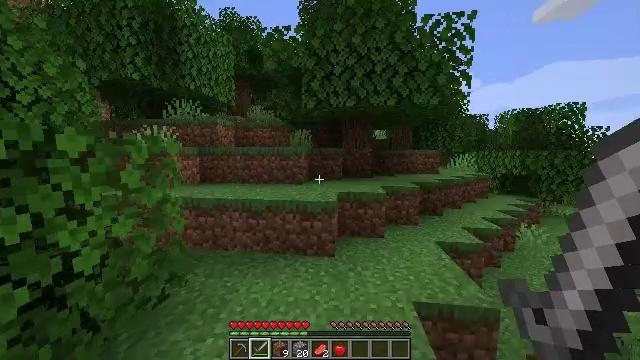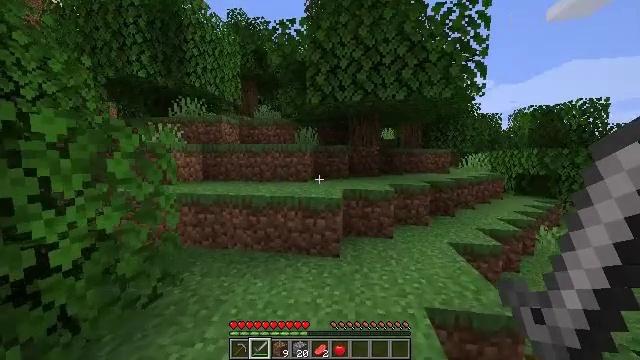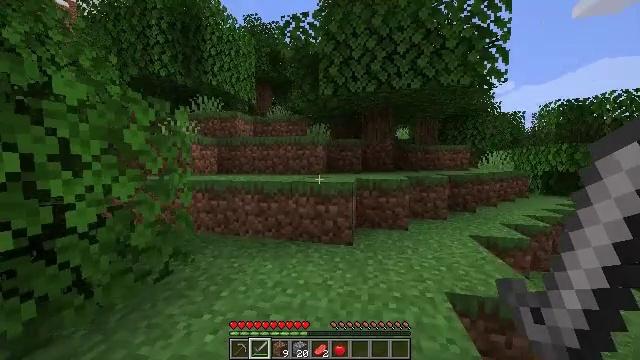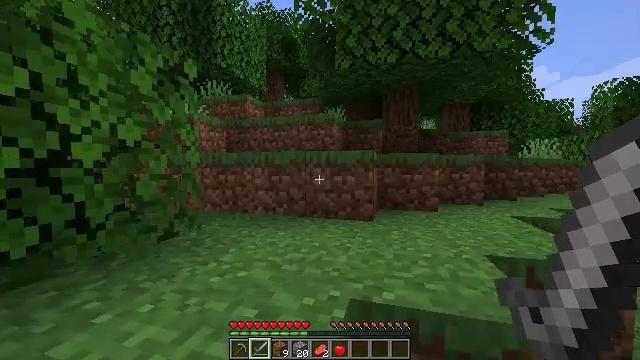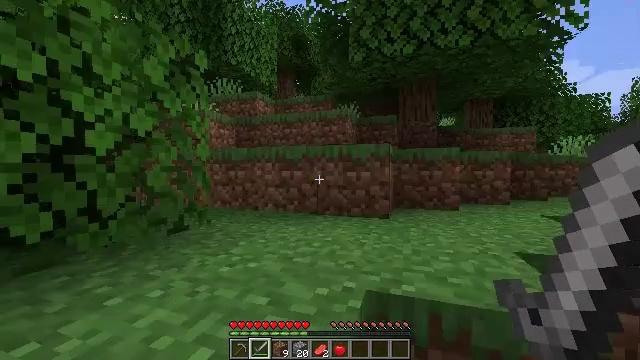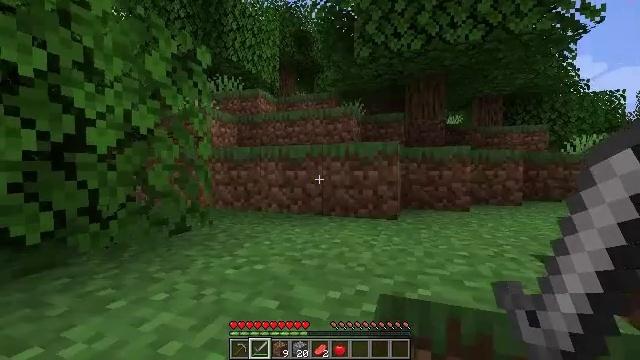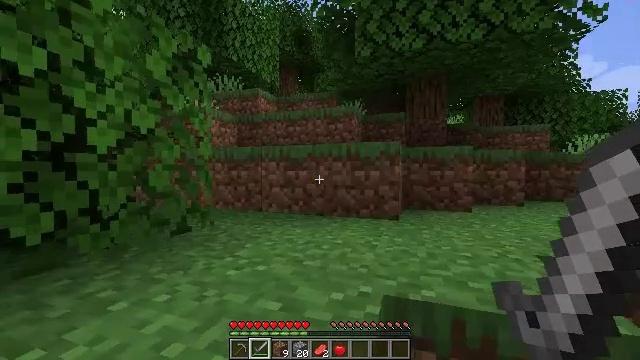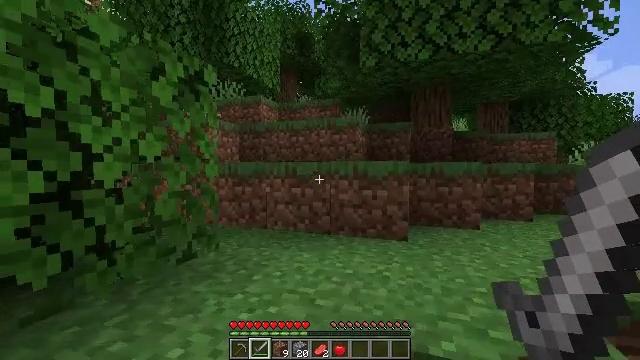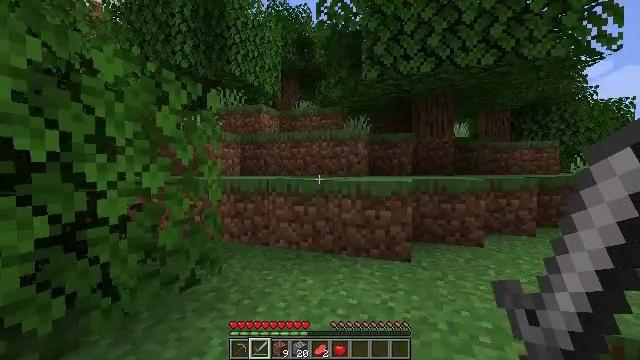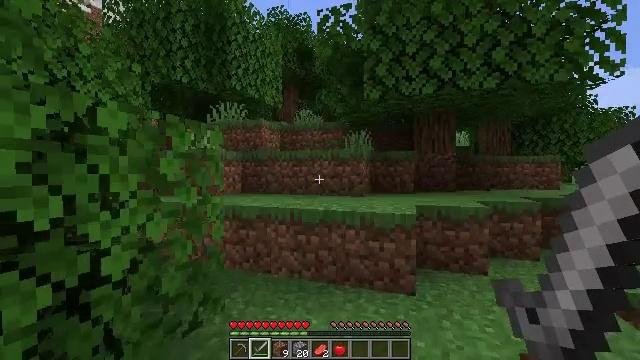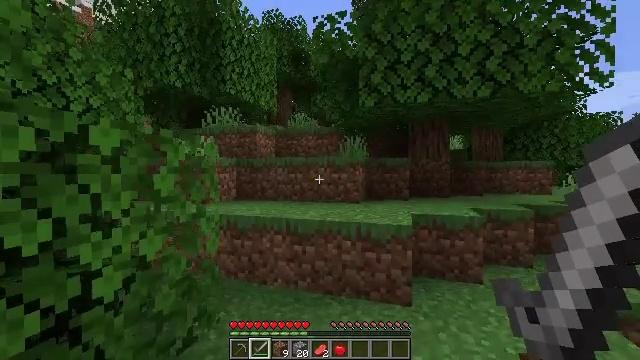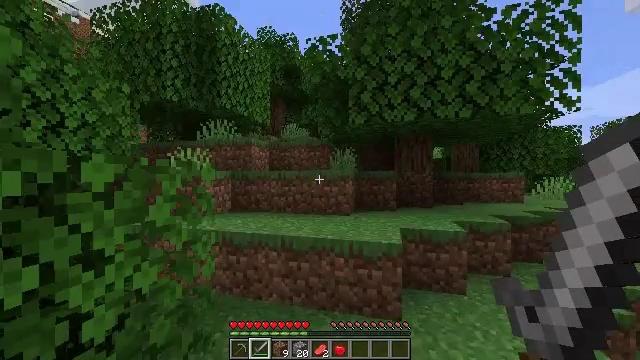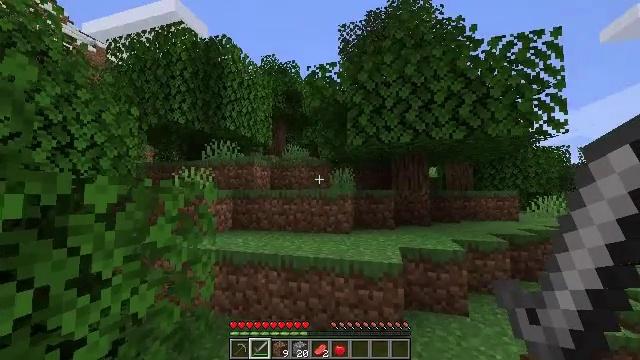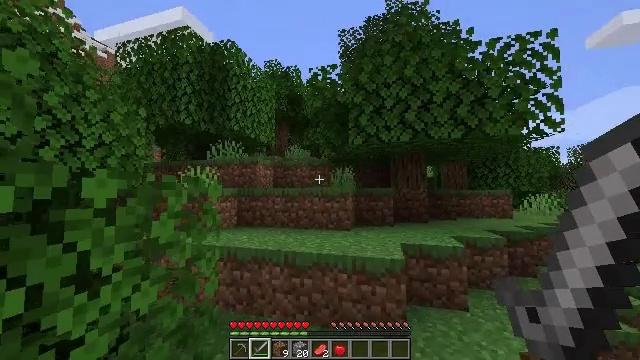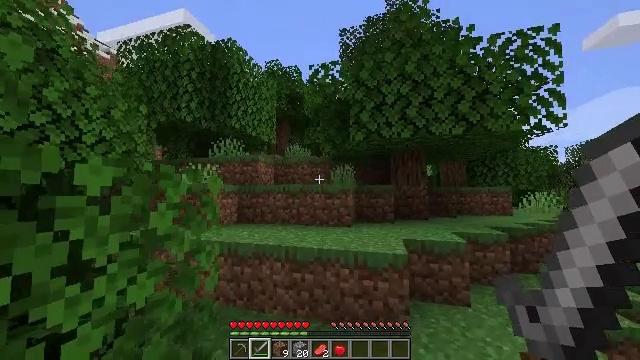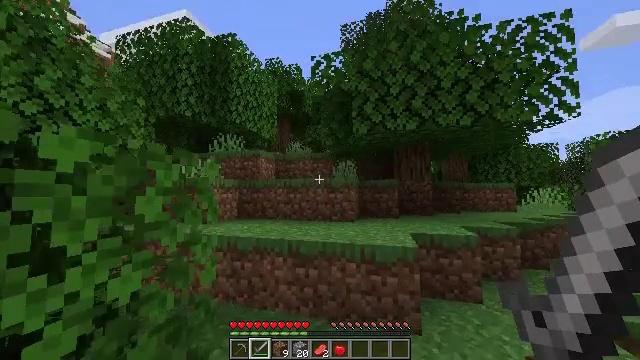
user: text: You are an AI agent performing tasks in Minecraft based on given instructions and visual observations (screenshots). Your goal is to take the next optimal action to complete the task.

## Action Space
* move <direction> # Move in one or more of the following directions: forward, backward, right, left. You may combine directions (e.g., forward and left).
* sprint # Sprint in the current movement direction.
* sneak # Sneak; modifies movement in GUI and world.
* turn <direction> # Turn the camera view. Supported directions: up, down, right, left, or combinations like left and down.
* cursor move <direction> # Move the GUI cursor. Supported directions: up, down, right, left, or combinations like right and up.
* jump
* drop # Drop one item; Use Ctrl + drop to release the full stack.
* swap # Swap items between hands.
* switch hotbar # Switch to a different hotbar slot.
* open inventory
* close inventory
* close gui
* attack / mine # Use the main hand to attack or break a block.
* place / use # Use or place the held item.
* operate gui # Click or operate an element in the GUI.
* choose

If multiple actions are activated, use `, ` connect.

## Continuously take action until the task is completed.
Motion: motion action
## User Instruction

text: Clear birch leaves to get saplings.
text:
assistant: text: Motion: move forward and move left, sprint, turn left, jump
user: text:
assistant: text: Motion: move forward and move left, sprint, turn left and up
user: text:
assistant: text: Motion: move forward, sprint, turn left and up
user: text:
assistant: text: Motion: move forward, sprint, turn left
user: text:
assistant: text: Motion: move forward, sprint
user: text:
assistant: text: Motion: move forward, sprint
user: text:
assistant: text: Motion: move forward, sprint, jump
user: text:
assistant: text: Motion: move forward, sprint, jump
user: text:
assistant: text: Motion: move forward, sprint, jump
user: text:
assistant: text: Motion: move forward, sprint, turn right, jump
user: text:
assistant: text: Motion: move forward, sprint, turn right, jump
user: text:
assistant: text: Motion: move forward, sprint, turn up
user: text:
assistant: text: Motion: move forward, sprint
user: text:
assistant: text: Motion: move forward, sprint
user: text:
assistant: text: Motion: move forward, sprint
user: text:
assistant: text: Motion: move forward, sprint
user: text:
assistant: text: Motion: move forward, sprint
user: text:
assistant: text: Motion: move forward, sprint
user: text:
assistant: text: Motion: move forward, sprint, turn left and down
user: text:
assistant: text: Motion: move forward, sprint, turn left and down, jump
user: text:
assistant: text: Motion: move forward, sprint, turn left and down, jump
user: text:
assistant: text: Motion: move forward and move right, sprint, turn left and down, jump
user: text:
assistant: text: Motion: move forward and move right, sprint, turn left, jump
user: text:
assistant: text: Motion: move forward and move right, sprint, turn left, jump
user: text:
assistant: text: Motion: move forward and move right, sprint, turn left, jump
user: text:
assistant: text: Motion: move forward and move right, sprint, turn left
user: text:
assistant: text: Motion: move forward and move right, sprint
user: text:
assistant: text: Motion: move forward and move right, sprint, turn left
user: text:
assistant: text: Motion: move forward and move right, sprint, turn left and down, jump
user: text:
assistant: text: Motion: move forward and move right, sprint, turn left, jump